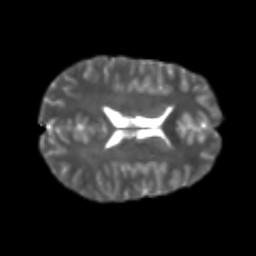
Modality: T2w
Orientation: axial
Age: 22
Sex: male
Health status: healthy
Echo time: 0.074 s